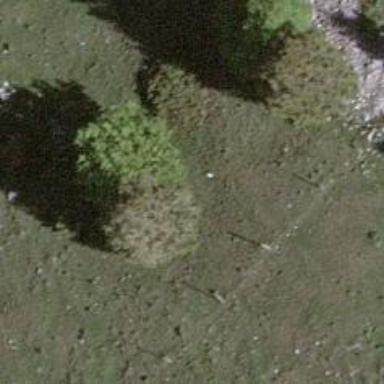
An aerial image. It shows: Single tag "natural: tree."